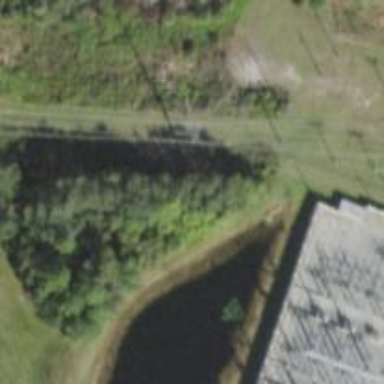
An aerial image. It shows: Power pole.